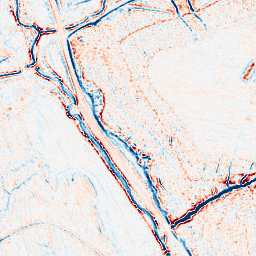
Category: multiscale
Decomposition family: dog_multiscale
Decomposition parameters: sigma_ratio: 1.4
n_scales: 3
base_sigma: 0.5
Upsampling method: bilinear
Upsampling parameters: scale: 4
Upsampling scale: 4